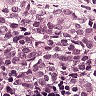
Metastatic tissue present: yes